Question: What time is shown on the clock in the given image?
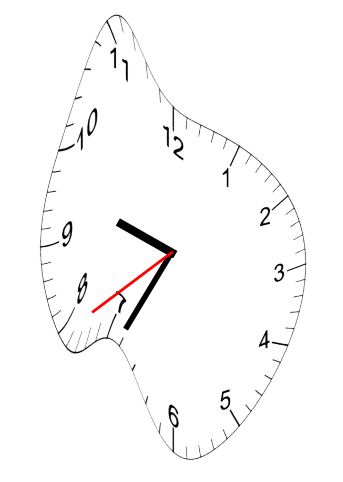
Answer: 09:34:39